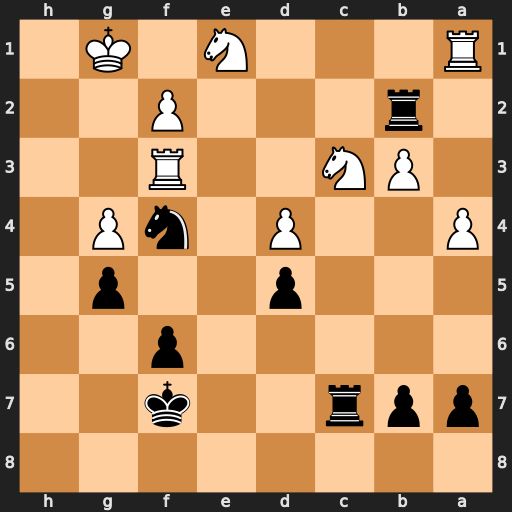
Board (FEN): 8/ppr2k2/5p2/3p2p1/P2P1nP1/1PN2R2/1r3P2/R3N1K1
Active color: b
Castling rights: -
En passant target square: -
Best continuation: Rxc3 Rxc3 Ne2+ Kg2 Nxc3